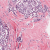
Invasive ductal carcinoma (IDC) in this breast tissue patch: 1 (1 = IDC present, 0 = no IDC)